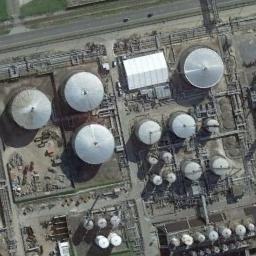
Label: storage_tank